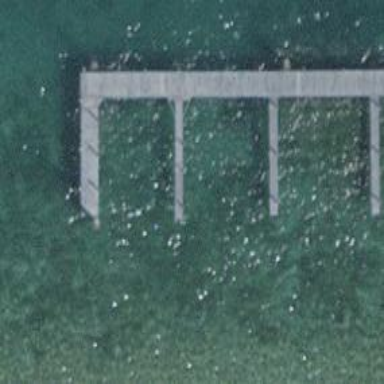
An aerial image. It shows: Man-made pier.